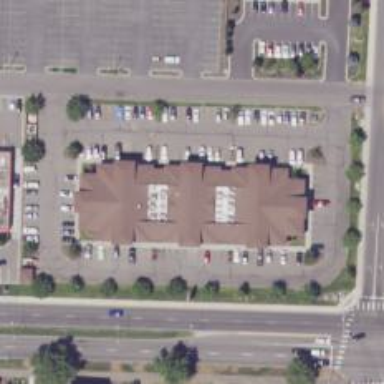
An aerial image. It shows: Clinic.